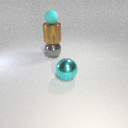
large gray metal sphere to the left of large cyan metal sphere